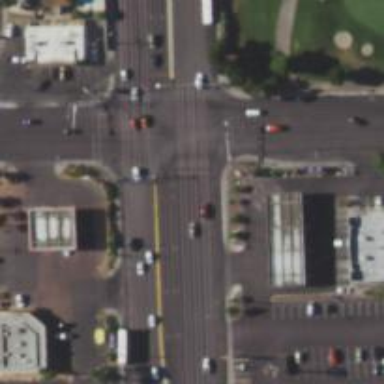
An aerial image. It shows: Solid stop line on the road marking.